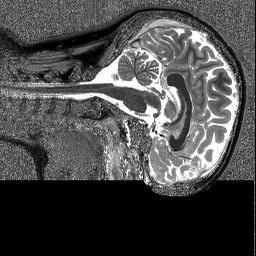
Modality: T1map
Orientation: sagittal
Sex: female